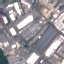
Land use / land cover class: Industrial